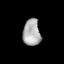
Tissue: lung
Cell type: Epithelial cells
Senescence score: 0.2149
Nuclear area (px): 454
Mean DAPI intensity: 173.117